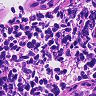
Metastatic tissue present: no